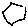
Label: hexagon